Interaction volume radius: 5 \u00c5
Interaction volume height: 45 \u00c5
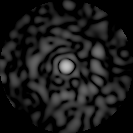
Disorder parameter: 0.8304